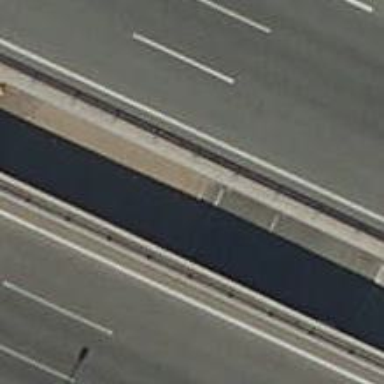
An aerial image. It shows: Kerb barrier.